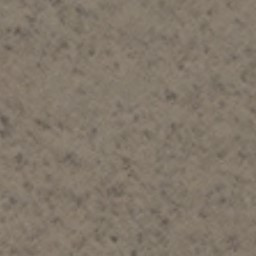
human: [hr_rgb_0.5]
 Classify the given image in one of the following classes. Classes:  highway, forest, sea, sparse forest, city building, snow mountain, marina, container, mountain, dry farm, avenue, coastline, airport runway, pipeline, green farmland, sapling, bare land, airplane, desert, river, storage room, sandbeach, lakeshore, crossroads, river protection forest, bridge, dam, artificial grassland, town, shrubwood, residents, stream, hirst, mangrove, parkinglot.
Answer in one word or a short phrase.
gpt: bare land